Question: I have a two column (table based) PHP generated HTML page.
I need to add an image & a title under it in it's top middle like this:

How can I achive this using html css ( & maybe php if needed) ?
Thanks
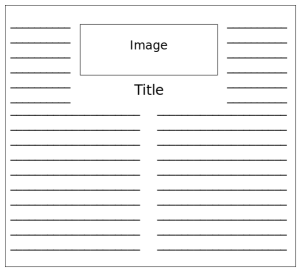
Answer: Well, this ALA article is pretty old, but it seems particularly fit to your case..
<URL>
Let me know if it helps!